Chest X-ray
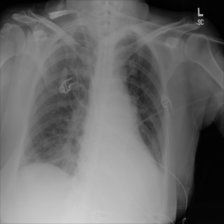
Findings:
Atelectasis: negative
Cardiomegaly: negative
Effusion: negative
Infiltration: negative
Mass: negative
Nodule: negative
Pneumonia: negative
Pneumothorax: negative
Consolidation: negative
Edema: negative
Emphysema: negative
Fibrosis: negative
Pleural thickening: negative
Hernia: negative